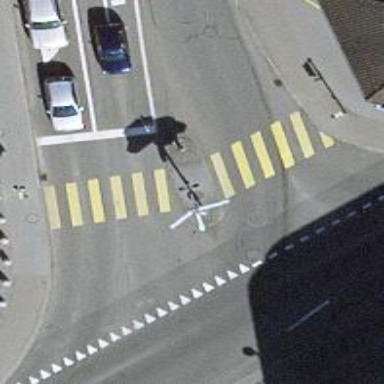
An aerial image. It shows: Crossing with traffic signals and pedestrian island.